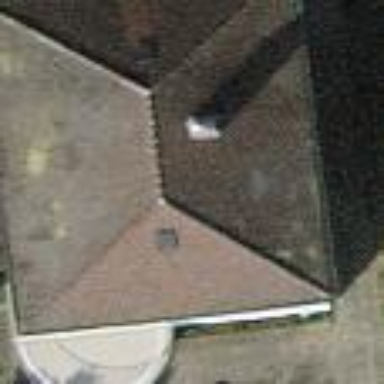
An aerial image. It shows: Building with pyramidal-shaped roof.